Aerial crown-view tile of a tropical tree (Barro Colorado Island, Panama), acquired 20250512:
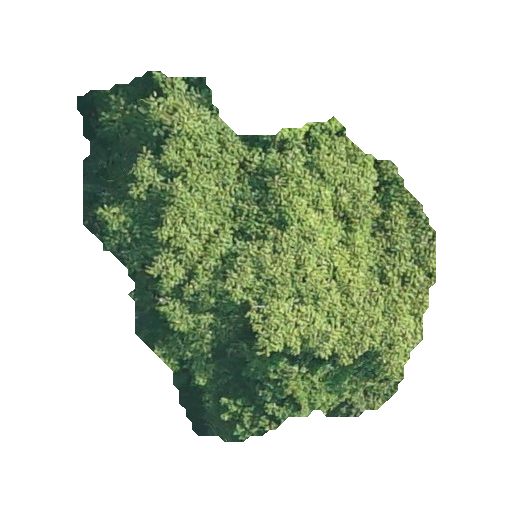
Species: Tachigali panamensis
GBIF accepted scientific name: Tachigali panamensis
Crown area: 130.827 m²